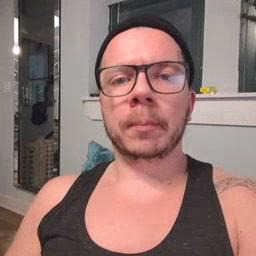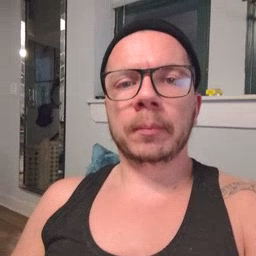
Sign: will